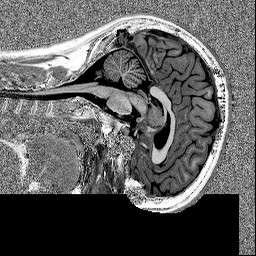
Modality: MP2RAGE
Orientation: sagittal
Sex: female